Question: I have created a simple client server application with GCDAsyncSocket.
host broadcast its service via bonjour, clients get connected to it, then each client send specific information to host, after completing requests by host, it should now be able to send each request to its corresponding client.

Here when client disconnected (maybe rebooting WiFi) before It gets its completed request and connected again its connected host and port can change.
so for I denitrifying clients I want to store list of connected clients in a dictionary
'''
key : vendorID (specific to each client and can't change)
value : connected host and port (gcdAsyncSocket instance)
'''
how can I send arbitrary information (vendorID) with socket?
it seems GCDAsyncSocket has a property named UserData, I set it with vendorID in the client
but in the host it's NULL.
'''
- (BOOL)connectWithService:(NSNetService *)service {
BOOL _isConnected = NO;
// Copy Service Addresses
NSArray *addresses = [[service addresses] mutableCopy];
if (!self.socket || ![self.socket isConnected]) {
// Initialize Socket
self.socket = [[GCDAsyncSocket alloc] initWithDelegate:self delegateQueue:dispatch_get_main_queue()];
//adding deviceID to sockect to identify connected clients in the host
self.socket.userData = @"vendorID2308746238764021";
// Connect
while (!_isConnected && [addresses count]) {
NSData *address = [addresses objectAtIndex:0];
NSError *error = nil;
if ([self.socket connectToAddress:address error:&error]) {
_isConnected = true;
}
else if (error) {
NSLog(@"Unable to connect to address. Error %@ with user info %@.", error, [error userInfo]);
}
}
} else {
_isConnected = [self.socket isConnected];
}
return _isConnected;
}
'''
'''
- (void)socket:(GCDAsyncSocket *)socket didAcceptNewSocket:(GCDAsyncSocket *)newSocket {
NSLog(@"Accepted New Socket from %@:%hu", [newSocket connectedHost], [newSocket connectedPort]);
//both userData is null!
NSLog(@"%@",newSocket.userData);
NSLog(@"%@",socket.userData);
//adding new socket to the list of connected clients
//using ip and port of the scoket as key
[self.clients setObject:newSocket forKey:[NSString stringWithFormat:@"%@-%d", [newSocket connectedHost], [newSocket connectedPort]]];
// Notify Delegate
[self.delegate tcpHost:self didHostClientOnSocket:newSocket];
}
'''
does anyone has any idea how should I solve this kind of client-host information exchange?
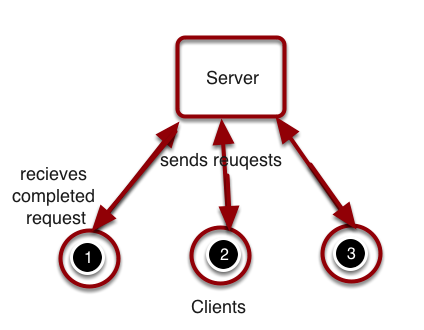
Answer: ClientSide: In my TCPClient class when client connected to the server, the first packet I send is Identity packet:
'''
//server can identify device
- (void)sendIdentity
{
NSData *identifcationData = [[UIDevice deviceID] dataUsingEncoding:NSUTF8StringEncoding];
HAPacket *packet = [[HAPacket alloc] initWithData:identifcationData type:HAPacketTypeIdentity action:HAPacketActionUnknown];
[self sendPacket:packet];
}
'''
Server: gets this packet and identify the Client
In TCPHost: after client connected I store it in a temporary array.
in 'socket:didReadData' I check:
'''
if (tag == TAG_BODY) {
//first packet is always for identifaction. if client has not identified, its id is empty
Client *unknownClient = [[self.temp linq_where:^BOOL(Client *client)
{
return client.ID == nil || [client.ID isEqualToString: @""];
}] linq_firstOrNil];
if (unknownClient && (unknownClient.ID == nil || [unknownClient.ID isEqualToString: @""])) {
NSLog(@"identifying client...");
[self identifyClient:unknownClient withData:data];
}
else
{
// parse the packet as usual
}
'''